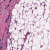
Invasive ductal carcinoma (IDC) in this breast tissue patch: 1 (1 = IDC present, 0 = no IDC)